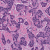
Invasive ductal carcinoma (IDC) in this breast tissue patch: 1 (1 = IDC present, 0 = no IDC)